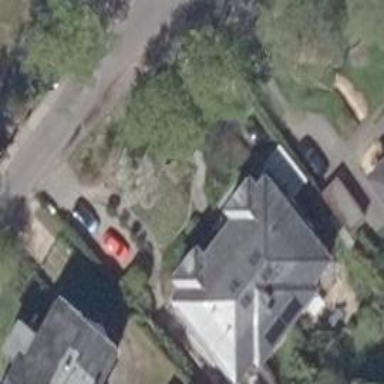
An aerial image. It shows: Semi-detached house.